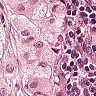
Metastatic tissue present: yes